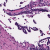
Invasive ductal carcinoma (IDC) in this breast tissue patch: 1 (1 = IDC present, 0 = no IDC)